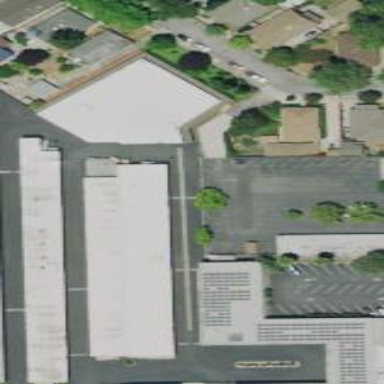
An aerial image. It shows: Retail area with storage rental shop.